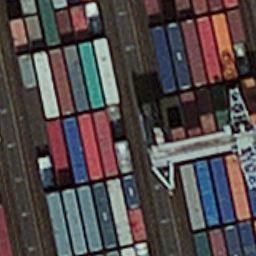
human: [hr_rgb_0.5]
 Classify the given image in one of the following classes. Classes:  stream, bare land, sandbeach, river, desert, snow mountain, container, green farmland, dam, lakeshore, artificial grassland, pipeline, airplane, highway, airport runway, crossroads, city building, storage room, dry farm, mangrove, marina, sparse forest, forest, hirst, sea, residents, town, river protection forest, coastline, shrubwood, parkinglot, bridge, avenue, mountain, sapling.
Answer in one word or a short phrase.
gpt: container